Interaction volume radius: 10 \u00c5
Interaction volume height: 10 \u00c5
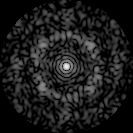
Disorder parameter: 0.7141